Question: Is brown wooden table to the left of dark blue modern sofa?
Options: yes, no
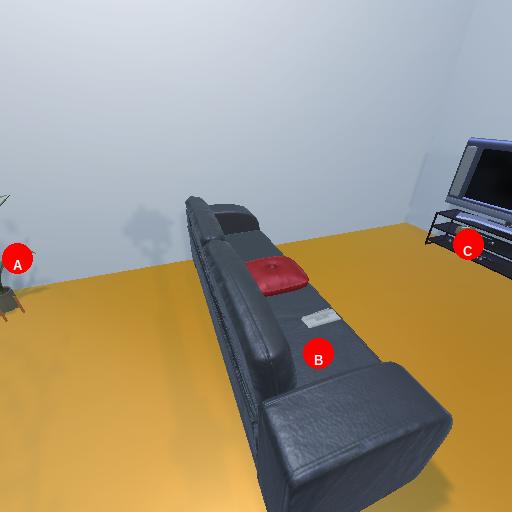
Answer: yes